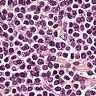
Metastatic tissue present: no